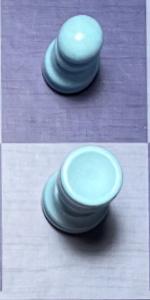
Label: Rook_White